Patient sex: M
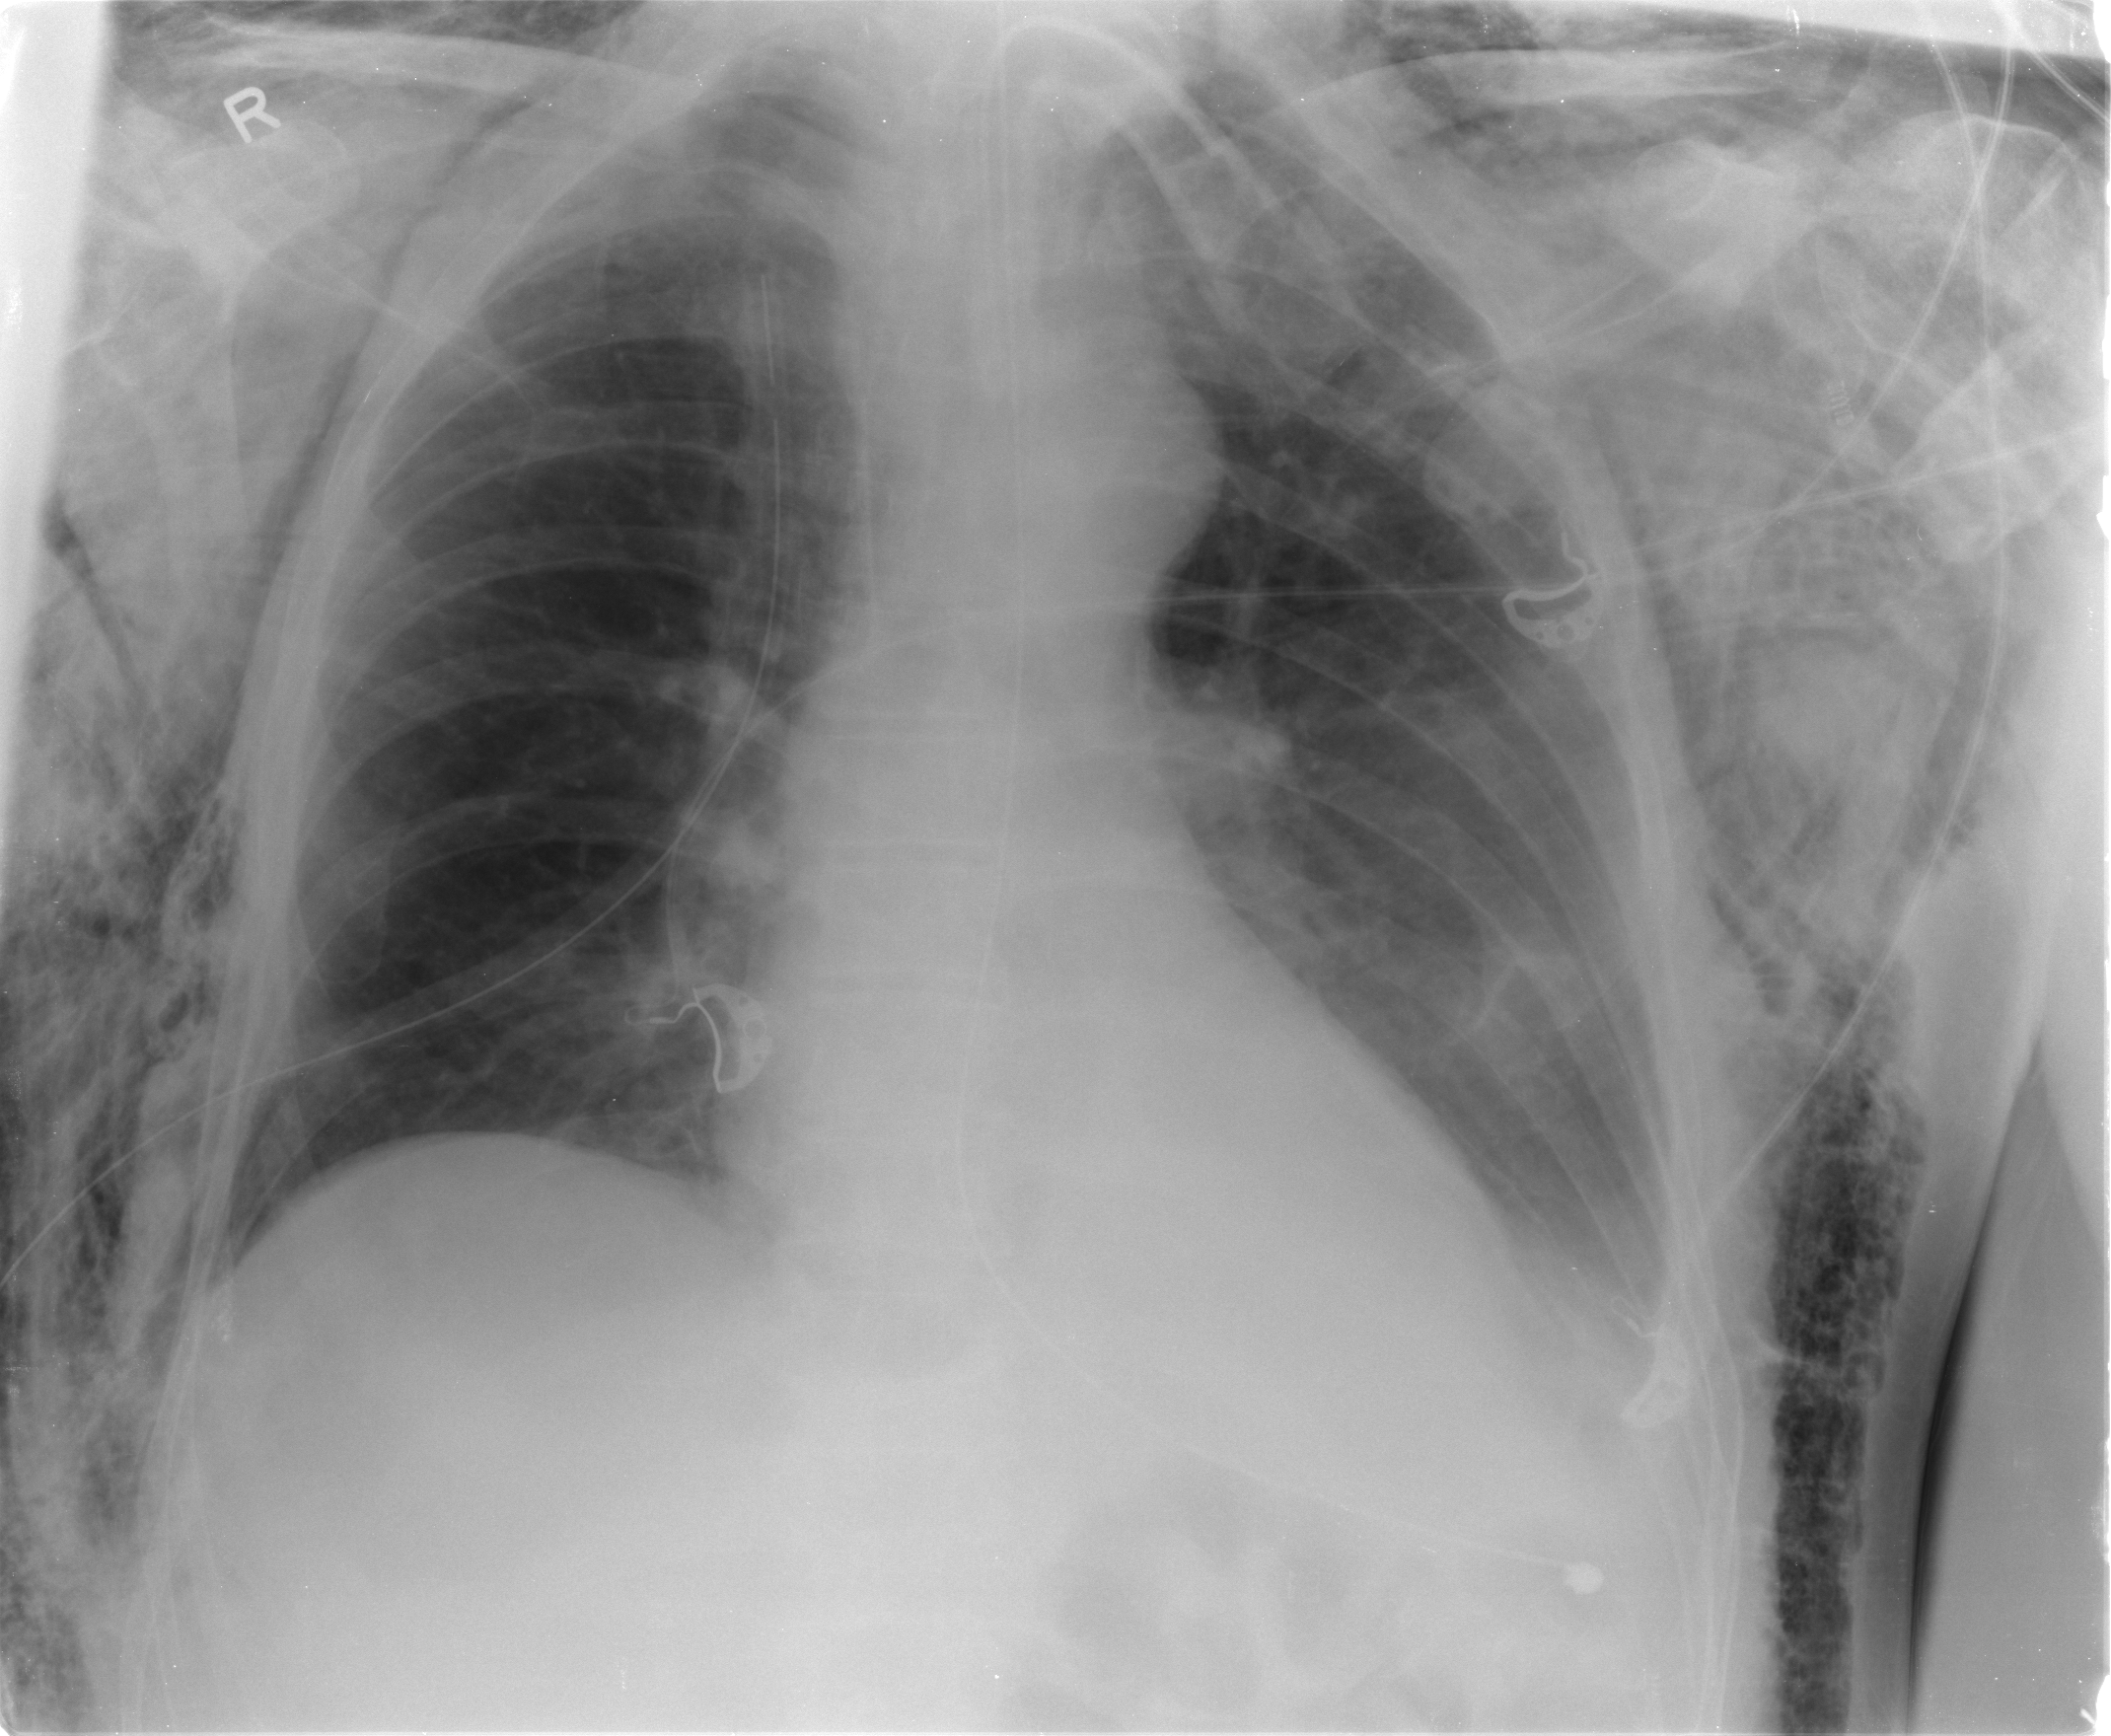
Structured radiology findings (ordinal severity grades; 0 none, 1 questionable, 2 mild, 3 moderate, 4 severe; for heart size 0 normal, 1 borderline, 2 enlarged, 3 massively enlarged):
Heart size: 0
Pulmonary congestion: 0
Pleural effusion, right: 0
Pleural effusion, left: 1
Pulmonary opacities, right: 0
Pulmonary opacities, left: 0
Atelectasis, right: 2
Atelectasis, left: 2